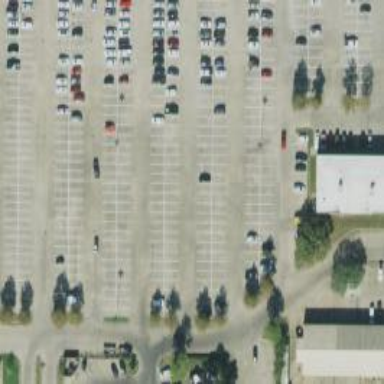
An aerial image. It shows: Parking space is available.